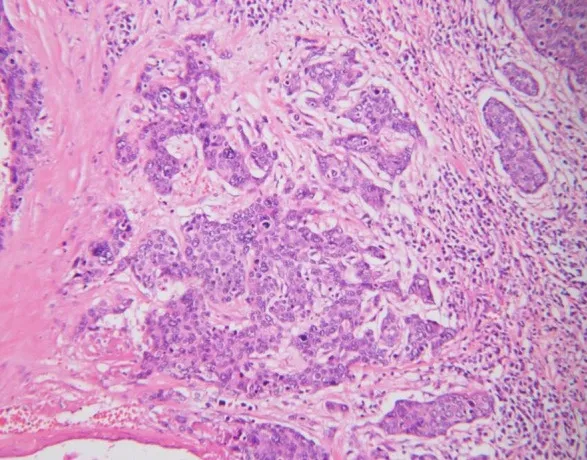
Vulvar tumor showing poorly differentiated squamous carcinoma cell (H&E, 200x).
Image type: pathology (h&e)